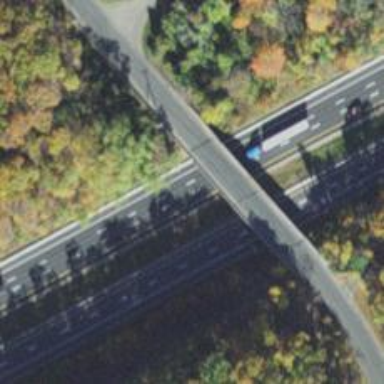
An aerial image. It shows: View of motorway.